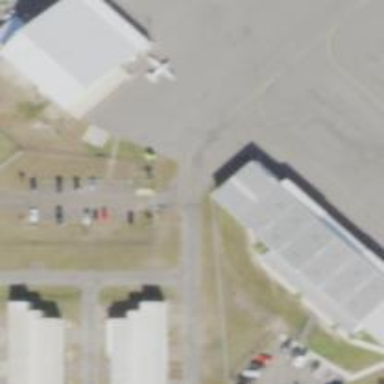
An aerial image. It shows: Image of taxiway at airport.